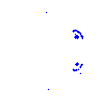
Particle: pion